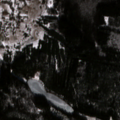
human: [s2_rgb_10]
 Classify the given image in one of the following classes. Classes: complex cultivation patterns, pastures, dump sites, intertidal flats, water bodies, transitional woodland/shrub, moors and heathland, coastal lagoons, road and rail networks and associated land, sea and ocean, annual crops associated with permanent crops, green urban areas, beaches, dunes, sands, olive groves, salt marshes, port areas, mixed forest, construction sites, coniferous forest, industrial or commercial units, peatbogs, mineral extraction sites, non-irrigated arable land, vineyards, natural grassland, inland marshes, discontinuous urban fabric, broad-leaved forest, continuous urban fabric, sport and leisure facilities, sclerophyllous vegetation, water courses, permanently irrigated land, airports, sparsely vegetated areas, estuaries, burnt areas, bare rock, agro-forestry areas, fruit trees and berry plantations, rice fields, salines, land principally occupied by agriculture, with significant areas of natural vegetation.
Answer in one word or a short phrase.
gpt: complex cultivation patterns, land principally occupied by agriculture, with significant areas of natural vegetation, coniferous forest, mixed forest, transitional woodland/shrub